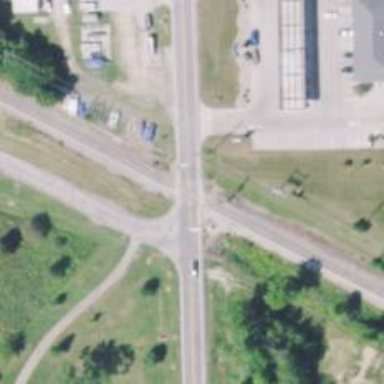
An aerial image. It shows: Level crossing with lights at railway intersection.